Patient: sex M, age 57
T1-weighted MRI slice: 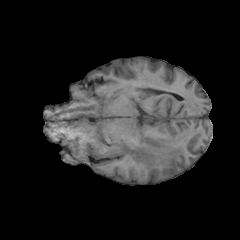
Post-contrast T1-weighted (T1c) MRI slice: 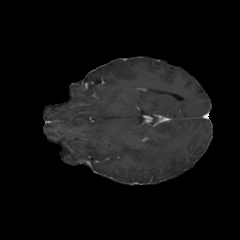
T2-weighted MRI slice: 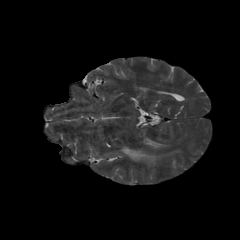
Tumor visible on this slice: yes
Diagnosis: Glioblastoma, IDH-wildtype
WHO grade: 4